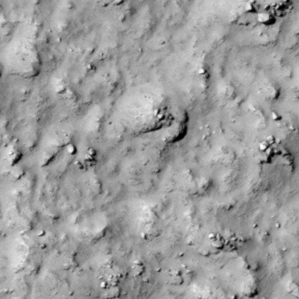
Label: non_frost